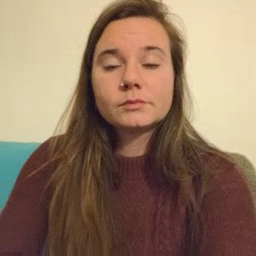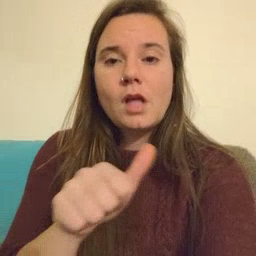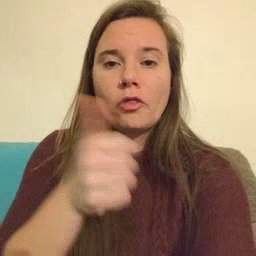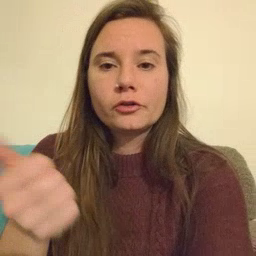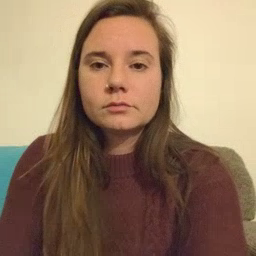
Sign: another